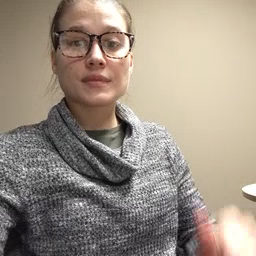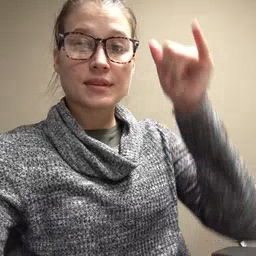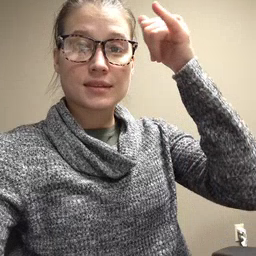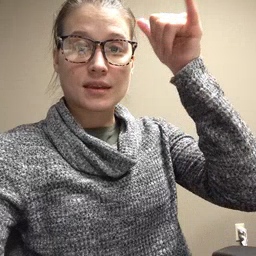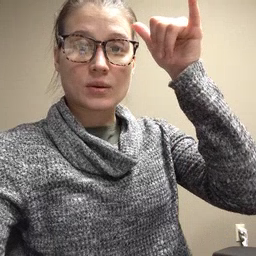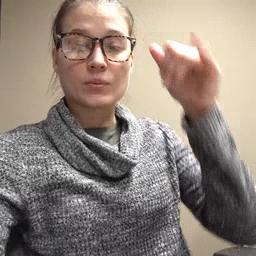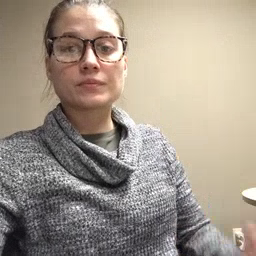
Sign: cow